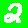
Digit: 2